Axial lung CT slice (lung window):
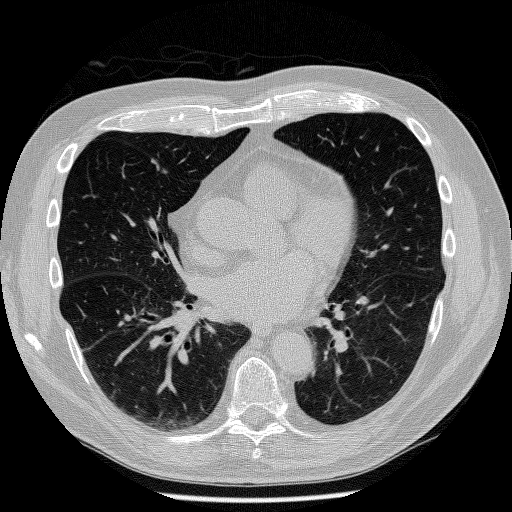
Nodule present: yes
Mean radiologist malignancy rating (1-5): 3